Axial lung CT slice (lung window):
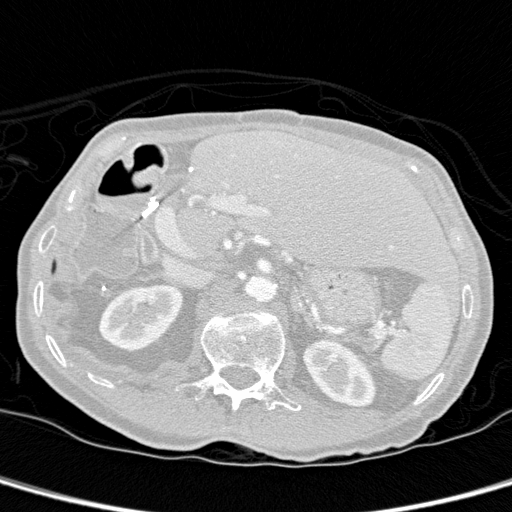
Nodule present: no